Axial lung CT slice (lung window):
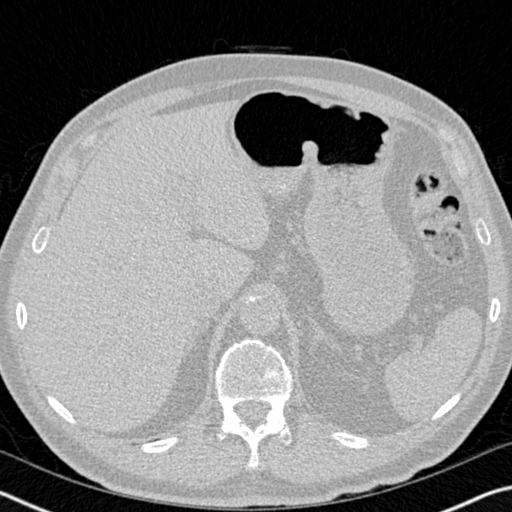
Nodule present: no